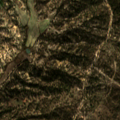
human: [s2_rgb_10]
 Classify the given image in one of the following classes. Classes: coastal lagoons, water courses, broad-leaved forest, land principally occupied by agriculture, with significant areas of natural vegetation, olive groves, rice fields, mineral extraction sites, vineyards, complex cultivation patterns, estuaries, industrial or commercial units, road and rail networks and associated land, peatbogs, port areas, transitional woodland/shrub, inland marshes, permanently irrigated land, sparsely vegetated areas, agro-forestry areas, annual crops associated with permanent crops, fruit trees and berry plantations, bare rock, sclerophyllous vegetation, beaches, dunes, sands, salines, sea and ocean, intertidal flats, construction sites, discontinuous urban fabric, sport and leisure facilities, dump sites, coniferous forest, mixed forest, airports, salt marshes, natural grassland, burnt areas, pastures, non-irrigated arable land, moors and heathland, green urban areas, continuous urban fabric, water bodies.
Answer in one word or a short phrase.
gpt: non-irrigated arable land, broad-leaved forest